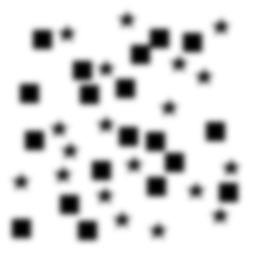
Squares: 19
Triangles: 0
Stars: 19
Total shapes: 38